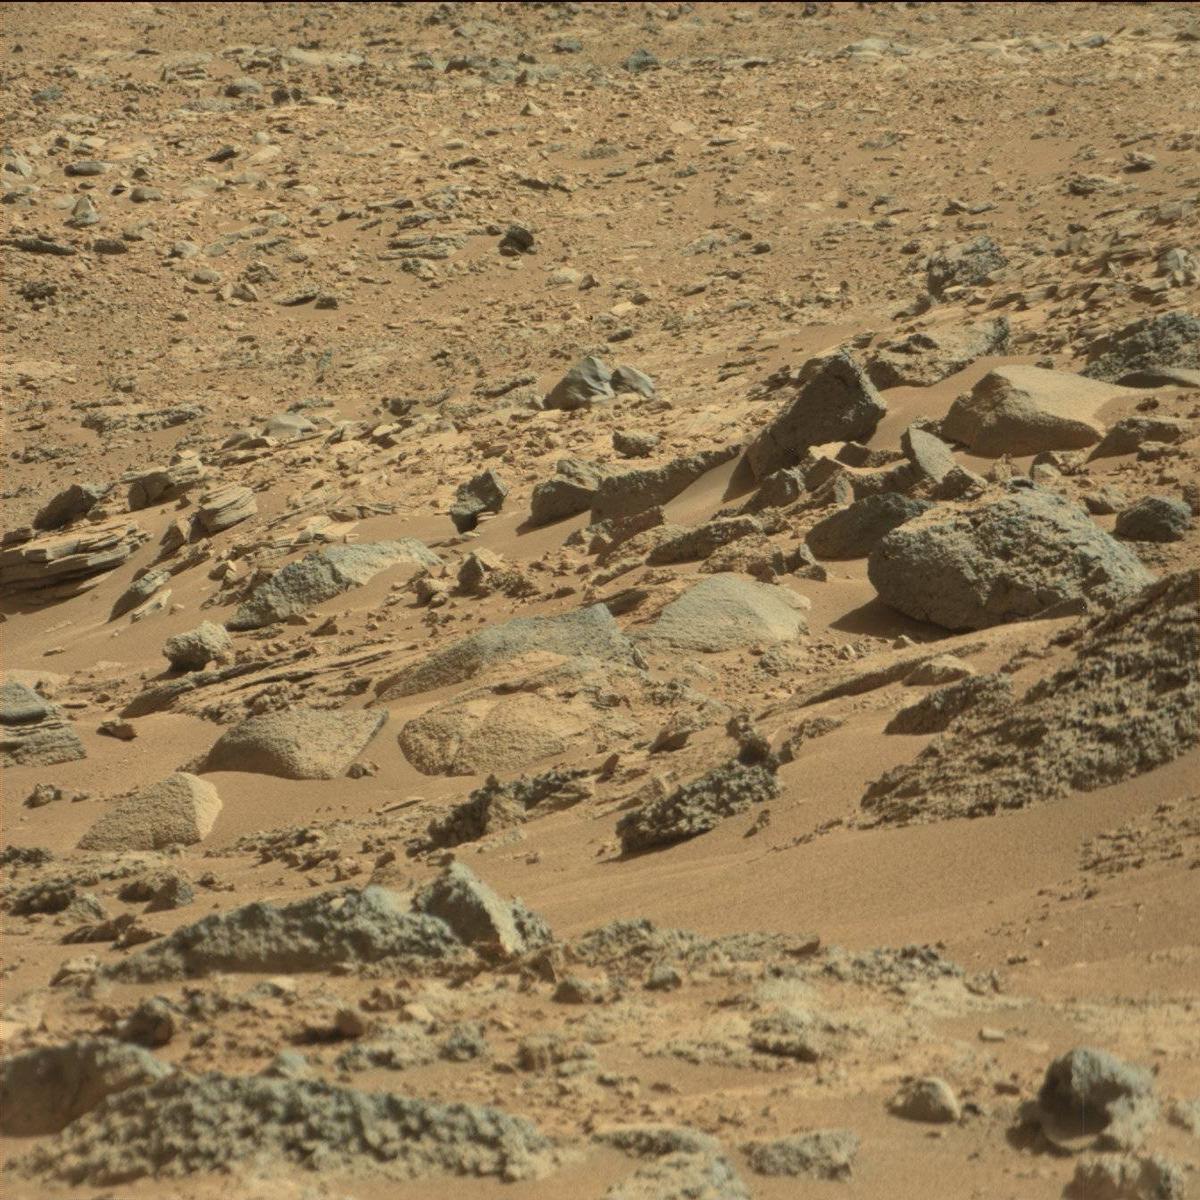
Terrain classes present: Bedrock, Sand / Soil